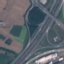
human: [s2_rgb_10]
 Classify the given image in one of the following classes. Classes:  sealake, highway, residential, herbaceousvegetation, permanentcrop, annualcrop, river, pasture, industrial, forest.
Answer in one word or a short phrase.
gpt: Highway